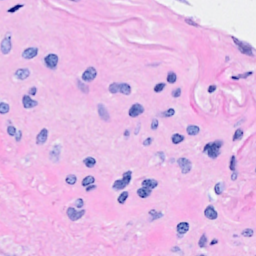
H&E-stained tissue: Breast